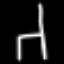
Label: chair